Interaction volume radius: 5 \u00c5
Interaction volume height: 35 \u00c5
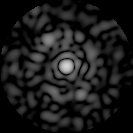
Disorder parameter: 0.8348